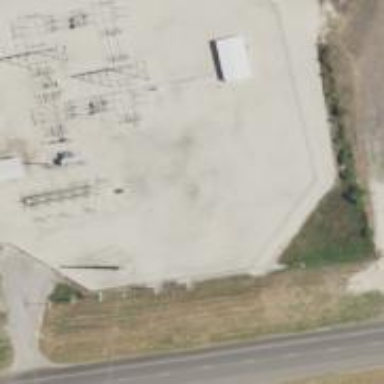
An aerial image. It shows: Distribution power substation secured by fence.